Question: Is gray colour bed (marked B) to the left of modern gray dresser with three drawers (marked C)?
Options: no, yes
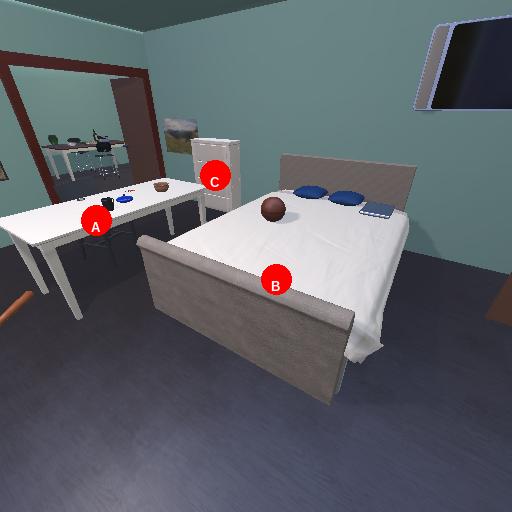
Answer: no